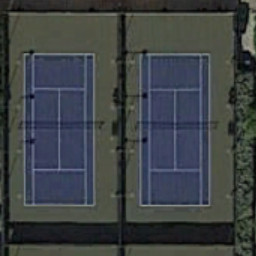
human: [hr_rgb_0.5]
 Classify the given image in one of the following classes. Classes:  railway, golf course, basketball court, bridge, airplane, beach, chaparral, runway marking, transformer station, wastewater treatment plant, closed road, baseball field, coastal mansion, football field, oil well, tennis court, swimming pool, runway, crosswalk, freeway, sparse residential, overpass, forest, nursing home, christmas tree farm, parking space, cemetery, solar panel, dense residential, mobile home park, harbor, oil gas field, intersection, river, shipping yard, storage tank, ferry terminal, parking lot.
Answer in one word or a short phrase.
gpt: tennis court